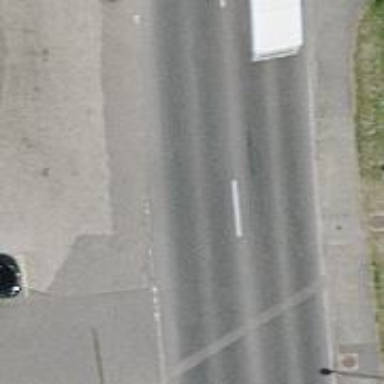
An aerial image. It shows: Primary highway with sidewalk.